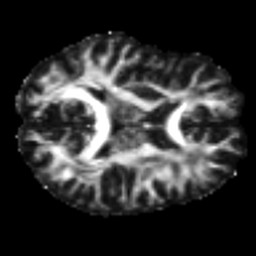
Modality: FA
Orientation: axial
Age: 29
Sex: female
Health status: ill
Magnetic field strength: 3 T
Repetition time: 9 s
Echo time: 0.093 s